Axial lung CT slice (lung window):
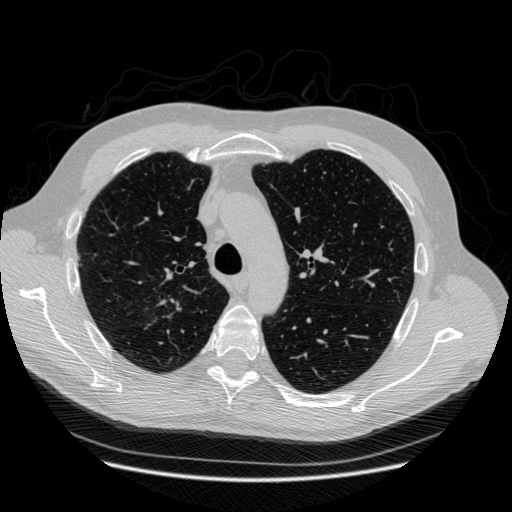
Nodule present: no